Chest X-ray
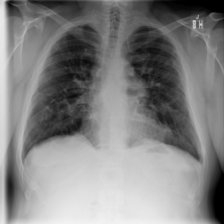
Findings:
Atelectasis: negative
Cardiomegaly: negative
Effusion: negative
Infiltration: negative
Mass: negative
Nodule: negative
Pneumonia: negative
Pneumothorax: negative
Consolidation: negative
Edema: negative
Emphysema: negative
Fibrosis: positive
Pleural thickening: negative
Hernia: negative